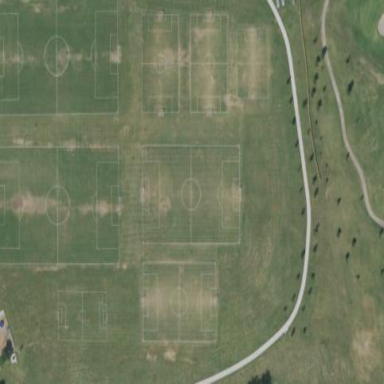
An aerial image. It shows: Soccer pitch designated for leisure and sports activities.